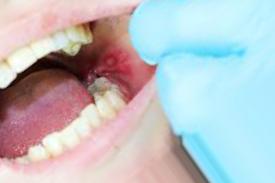
Condition: Mouth Ulcer